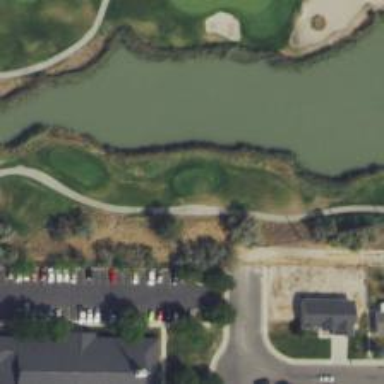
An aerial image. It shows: Service road designated as golf cart path.